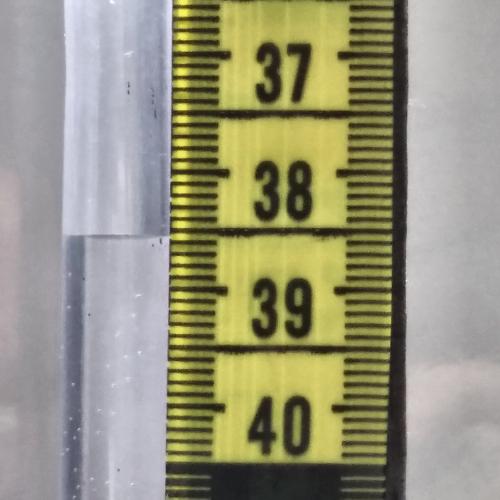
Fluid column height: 38.6 cm